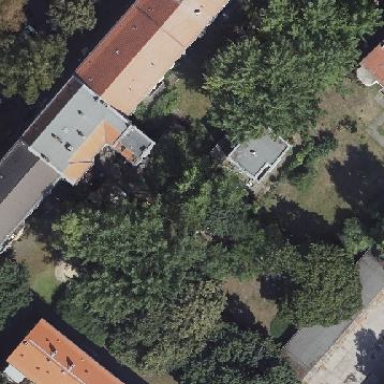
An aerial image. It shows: Flat roofed garages.